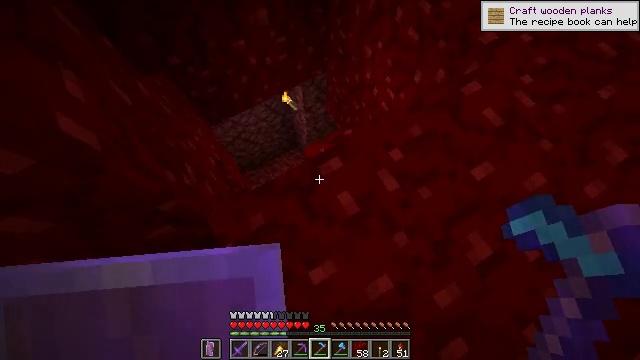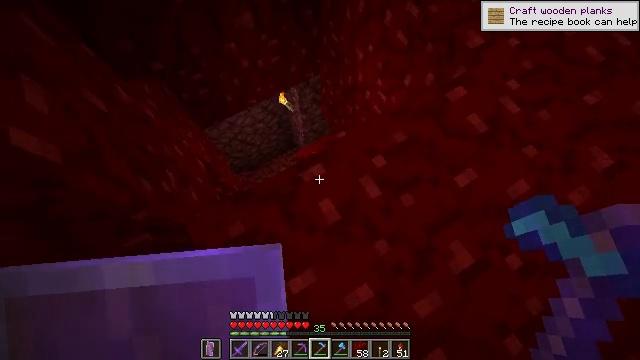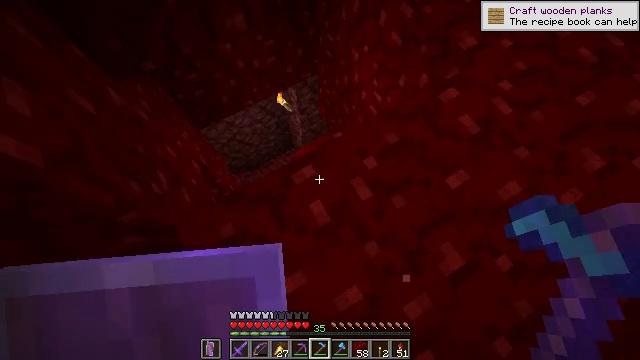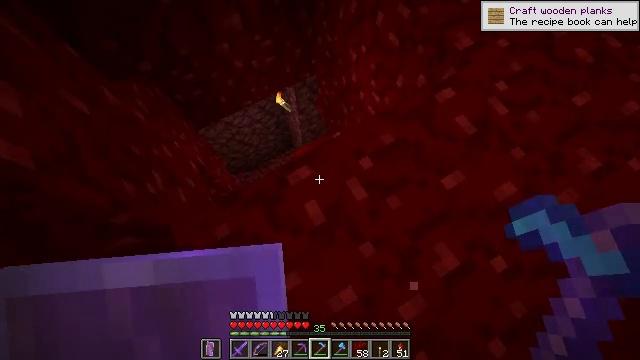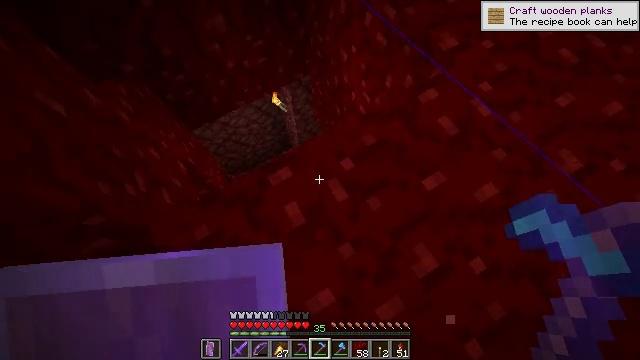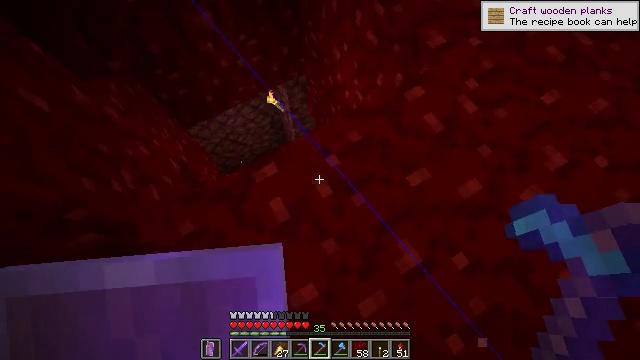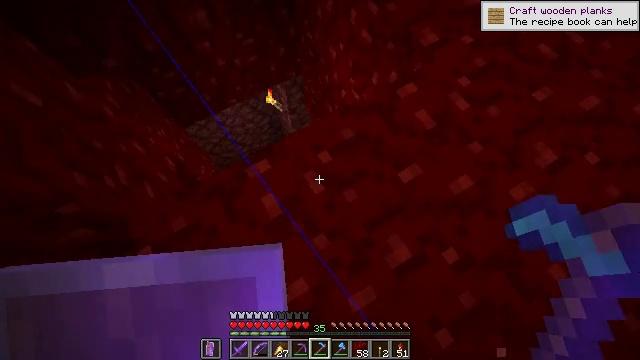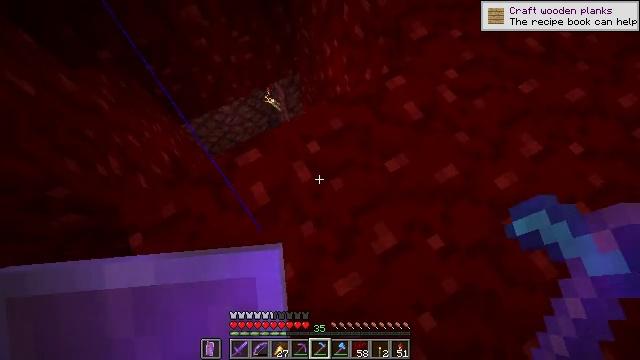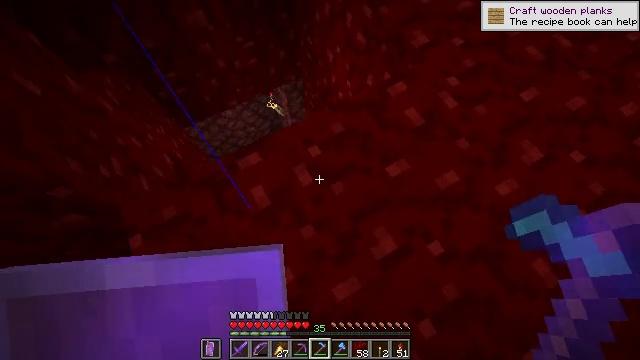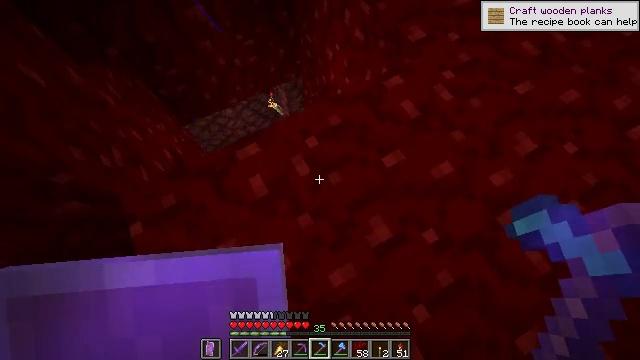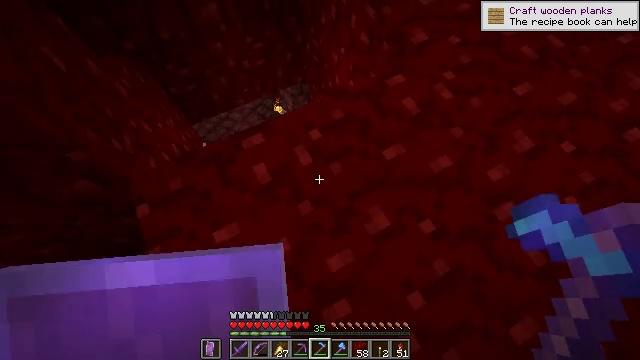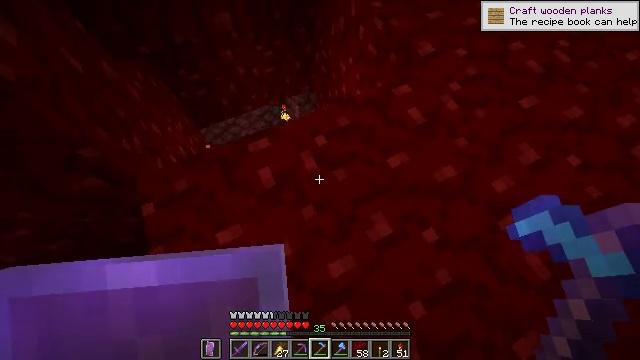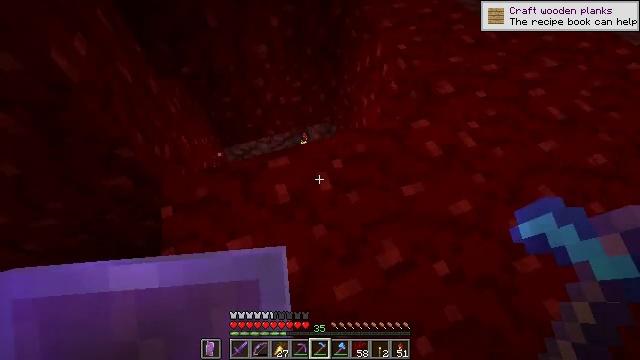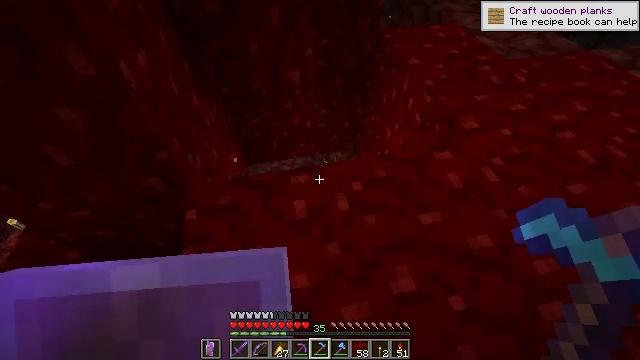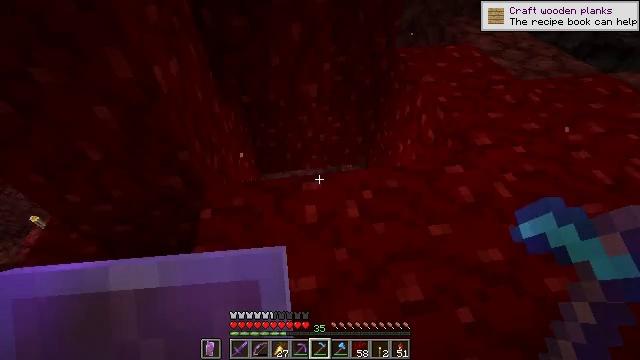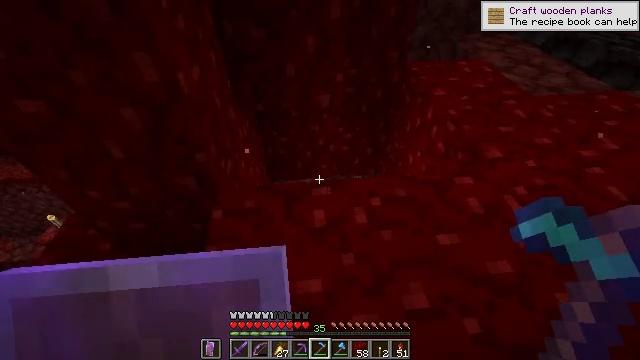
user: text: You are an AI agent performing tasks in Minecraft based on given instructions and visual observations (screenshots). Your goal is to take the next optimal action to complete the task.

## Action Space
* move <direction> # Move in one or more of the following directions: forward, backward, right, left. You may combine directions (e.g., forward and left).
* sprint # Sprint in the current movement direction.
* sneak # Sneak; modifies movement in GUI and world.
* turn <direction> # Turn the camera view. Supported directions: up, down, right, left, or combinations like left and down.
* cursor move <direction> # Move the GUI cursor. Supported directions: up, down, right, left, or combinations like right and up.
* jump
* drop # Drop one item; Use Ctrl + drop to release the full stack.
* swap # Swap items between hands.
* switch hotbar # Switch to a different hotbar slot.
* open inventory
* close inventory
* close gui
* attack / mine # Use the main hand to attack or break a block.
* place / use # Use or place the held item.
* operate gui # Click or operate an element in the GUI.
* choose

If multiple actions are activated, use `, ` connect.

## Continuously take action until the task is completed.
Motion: motion action
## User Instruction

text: Attack the nether wart block to break it.
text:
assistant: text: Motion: move right, sneak
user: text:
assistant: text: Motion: move right, sneak
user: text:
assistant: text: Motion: move right, sneak
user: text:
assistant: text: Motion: move right, sneak
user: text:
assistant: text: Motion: move back and move right, sneak
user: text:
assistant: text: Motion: move back and move right, sneak
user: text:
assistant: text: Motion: move back, sneak
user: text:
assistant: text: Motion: move back, sneak, turn up
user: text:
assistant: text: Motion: move back, sneak
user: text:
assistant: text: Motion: move back, sneak, turn left and up
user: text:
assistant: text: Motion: move back, sneak, turn left and up
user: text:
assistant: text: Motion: move back, sneak, turn left and up
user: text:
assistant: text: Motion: move back, sneak, turn left and up
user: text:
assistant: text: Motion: move back, sneak, turn left and up
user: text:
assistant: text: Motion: move back, sneak, turn left and up
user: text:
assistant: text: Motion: move back, sneak
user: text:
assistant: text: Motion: move back, sneak
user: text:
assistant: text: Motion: move back, sneak, turn left and up
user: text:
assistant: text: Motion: move back, sneak, turn up
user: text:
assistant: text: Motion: move back, sneak, turn up
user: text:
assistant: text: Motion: move back, sneak
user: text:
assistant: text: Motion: move back, sneak
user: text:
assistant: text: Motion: sneak
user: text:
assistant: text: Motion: sneak, turn up
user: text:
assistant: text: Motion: sneak, turn up
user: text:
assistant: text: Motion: move left, sneak, turn up
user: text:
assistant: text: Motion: move left, sneak
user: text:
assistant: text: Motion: move left, sneak
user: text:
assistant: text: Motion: move left, sneak
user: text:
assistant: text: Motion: move left, sneak